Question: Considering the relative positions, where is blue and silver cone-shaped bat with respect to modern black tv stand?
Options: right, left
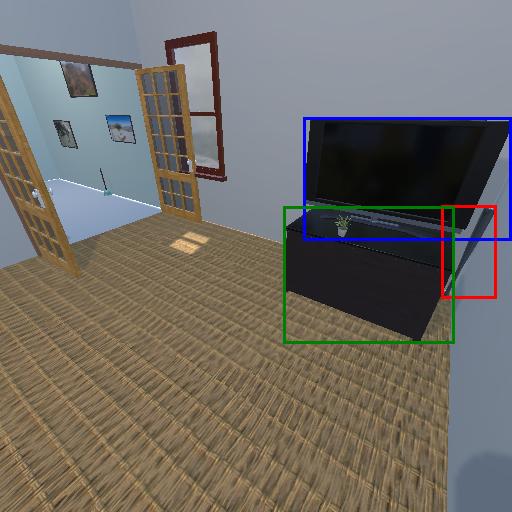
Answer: right